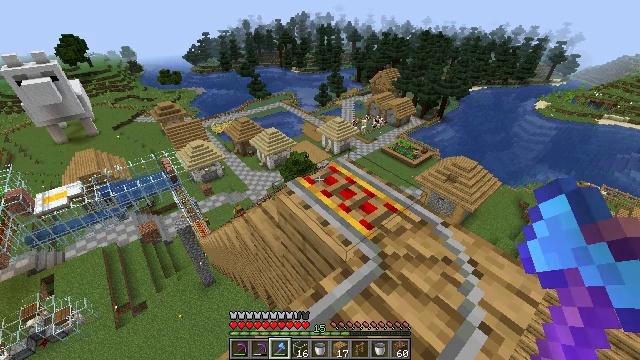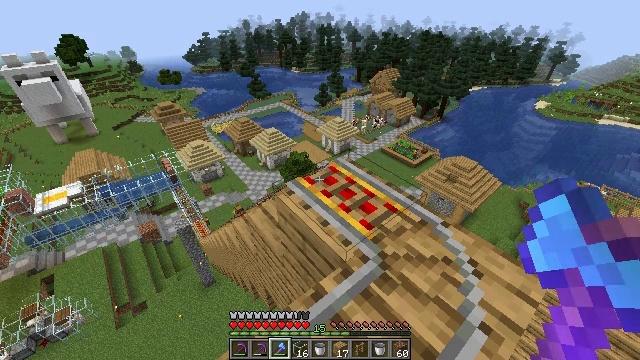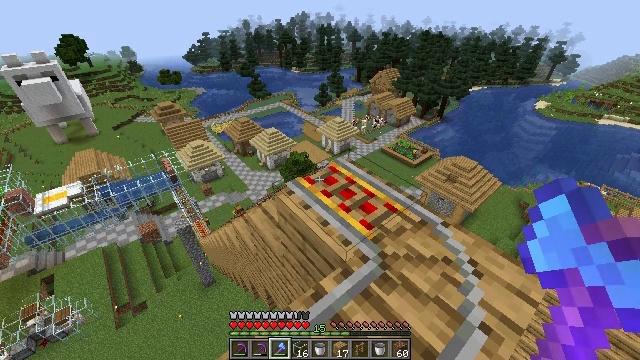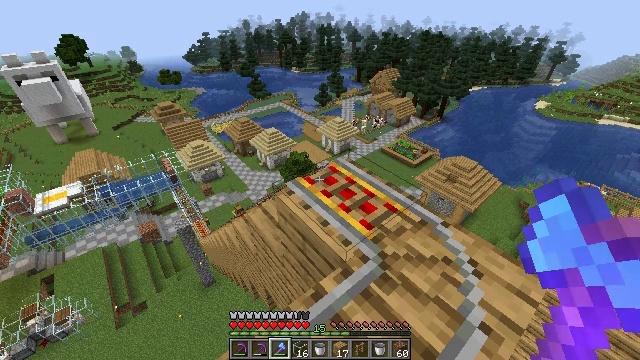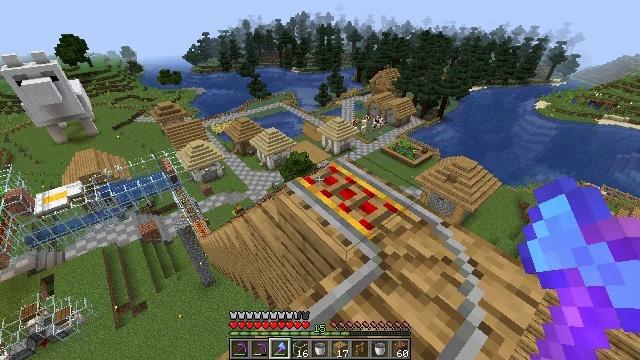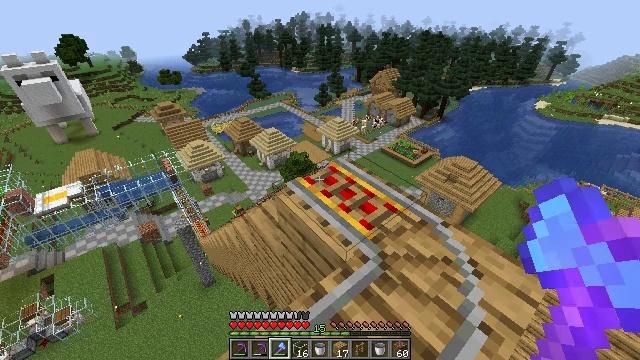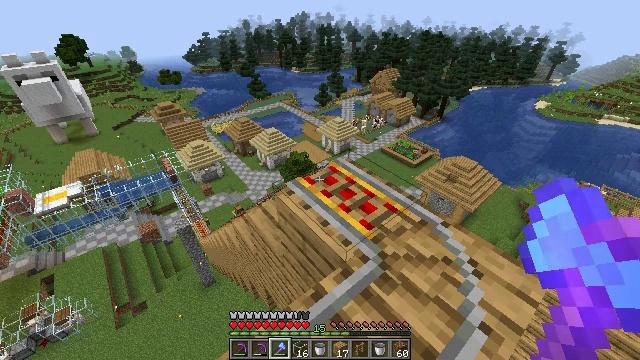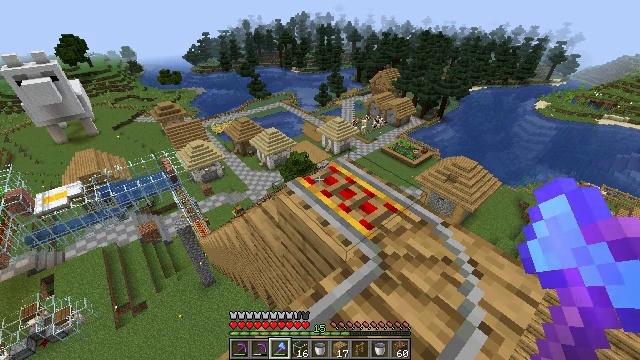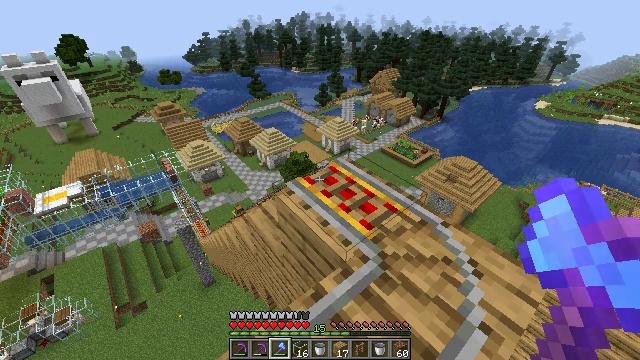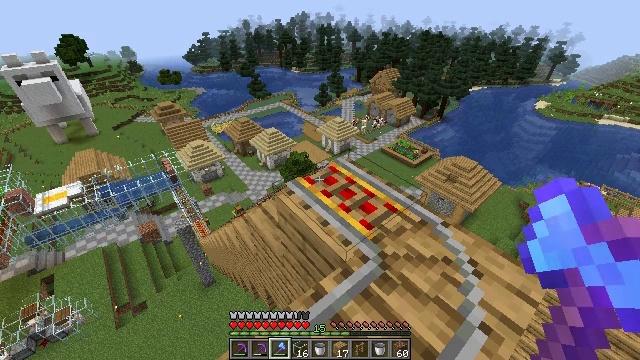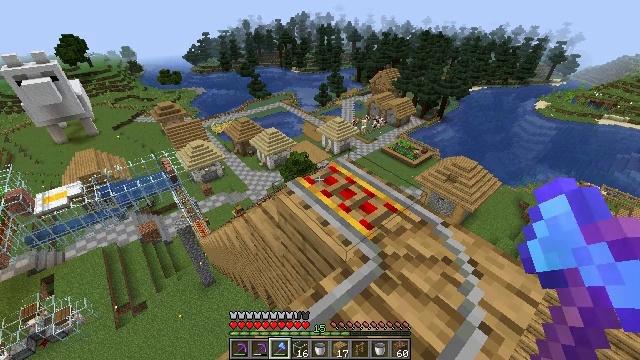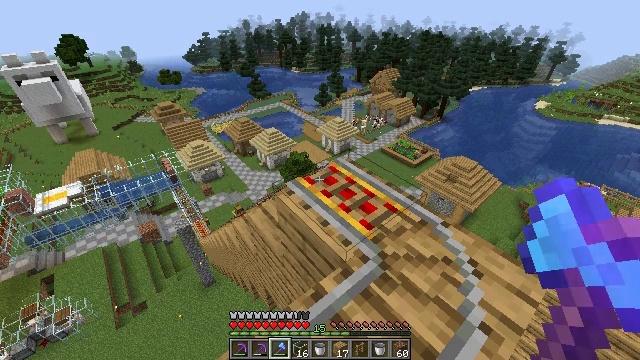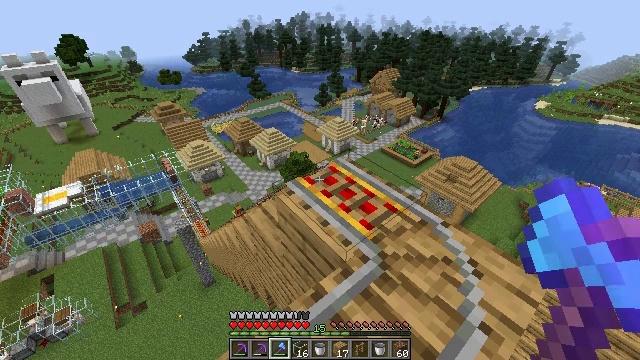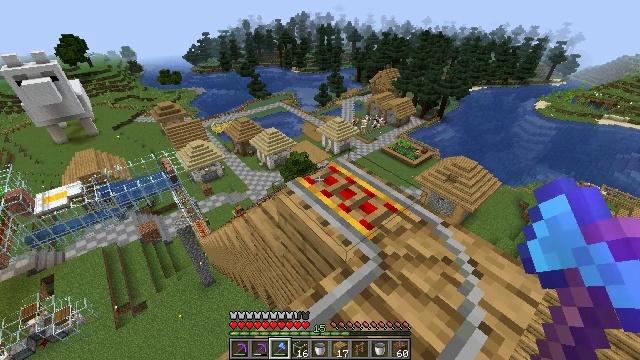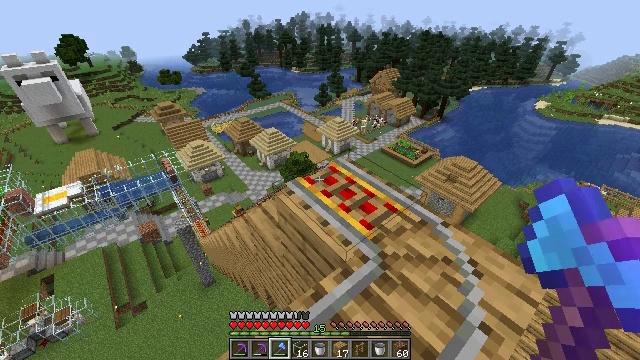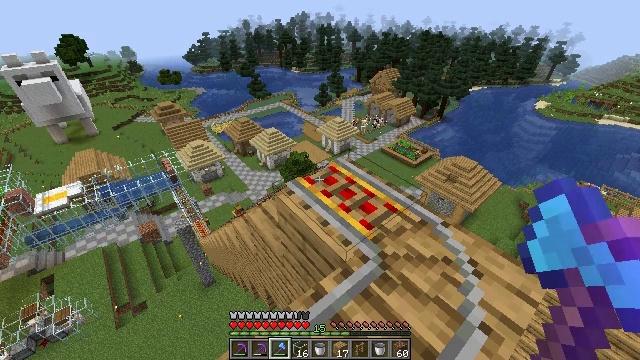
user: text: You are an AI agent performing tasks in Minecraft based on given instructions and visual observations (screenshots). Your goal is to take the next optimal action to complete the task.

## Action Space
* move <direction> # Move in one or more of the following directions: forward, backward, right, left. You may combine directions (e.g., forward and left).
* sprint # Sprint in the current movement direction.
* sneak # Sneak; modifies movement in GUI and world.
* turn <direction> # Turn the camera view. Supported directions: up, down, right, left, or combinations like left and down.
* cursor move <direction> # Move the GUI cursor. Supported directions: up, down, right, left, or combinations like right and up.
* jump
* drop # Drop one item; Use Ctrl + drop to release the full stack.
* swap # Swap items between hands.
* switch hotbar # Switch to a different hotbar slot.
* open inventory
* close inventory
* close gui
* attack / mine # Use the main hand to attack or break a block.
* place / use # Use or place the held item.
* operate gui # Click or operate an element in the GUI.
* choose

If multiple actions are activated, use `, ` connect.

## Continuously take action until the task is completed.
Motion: motion action
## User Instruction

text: Mine the rail.
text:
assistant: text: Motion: no_op
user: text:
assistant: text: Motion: no_op
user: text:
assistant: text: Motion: no_op
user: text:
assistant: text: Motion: no_op
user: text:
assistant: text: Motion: no_op
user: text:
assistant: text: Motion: no_op
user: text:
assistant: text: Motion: no_op
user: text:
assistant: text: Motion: no_op
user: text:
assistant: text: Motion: no_op
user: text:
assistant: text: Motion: no_op
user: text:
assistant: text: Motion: no_op
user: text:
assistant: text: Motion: no_op
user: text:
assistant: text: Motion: no_op
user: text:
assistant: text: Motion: no_op
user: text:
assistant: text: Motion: no_op
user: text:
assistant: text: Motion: no_op
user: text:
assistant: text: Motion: no_op
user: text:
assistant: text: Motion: no_op
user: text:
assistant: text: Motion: no_op
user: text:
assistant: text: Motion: no_op
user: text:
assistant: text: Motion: no_op
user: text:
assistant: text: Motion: no_op
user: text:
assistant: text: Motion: no_op
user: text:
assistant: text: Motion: no_op
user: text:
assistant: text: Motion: no_op
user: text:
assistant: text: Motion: no_op
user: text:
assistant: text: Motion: no_op
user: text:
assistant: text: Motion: no_op
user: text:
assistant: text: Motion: no_op
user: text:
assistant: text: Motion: no_op